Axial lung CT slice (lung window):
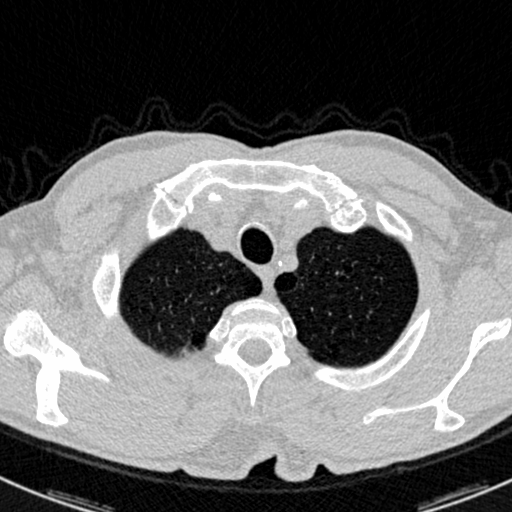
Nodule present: no